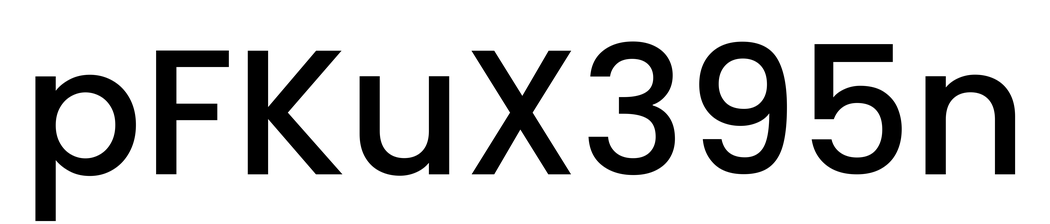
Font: Poppins-Medium